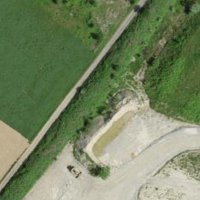
EUNIS habitat code: 56
Species observed at this site:
Emberiza calandra
Corvus corone
Lanius excubitor
Linaria cannabina
Emberiza citrinella
Chloris chloris
Phasianus colchicus
Lanius collurio
Buteo buteo
Asio otus
Sylvia atricapilla
Turdus merula
Alauda arvensis
Vulpes vulpes
Erithacus rubecula
Circus pygargus
Milvus migrans
Falco tinnunculus
Phylloscopus trochilus
Accipiter nisus